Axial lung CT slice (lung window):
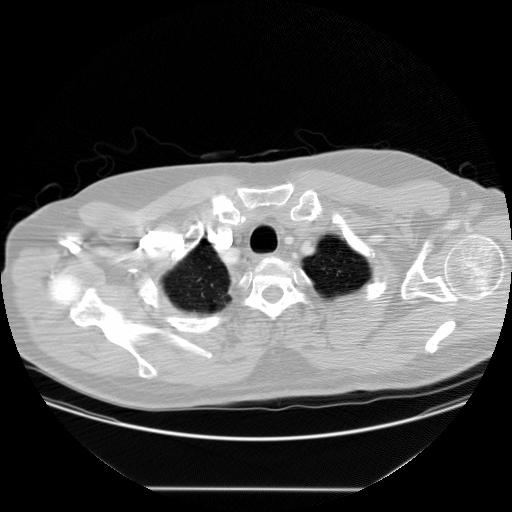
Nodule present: no